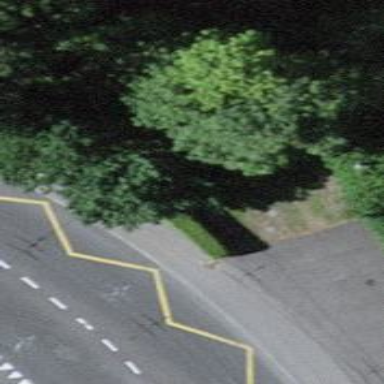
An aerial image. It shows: Parking area with unpaved surface.